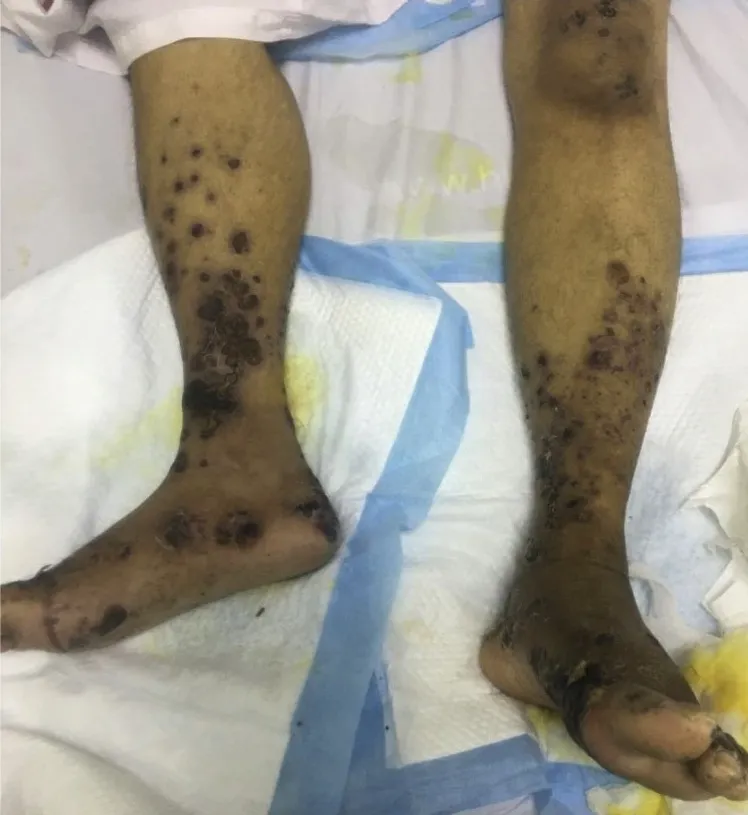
Skin Lesions of the Lower Limbs. . Bilateral lower limbs with diffuse islands of necrosis, superficial ulcerations and crusting spanning up to the lower knees. Left foot can be seen with the largest necrotic patch of approximately 8 x 6 cms over the medial plantar area.
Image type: medical_photograph (skin_photograph)